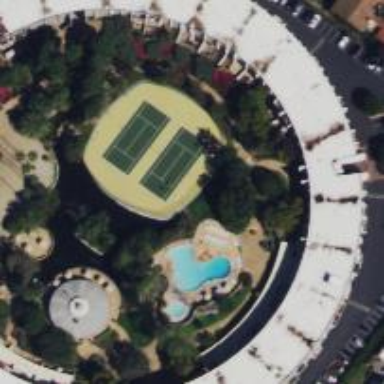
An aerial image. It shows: Tennis court with cement surface.